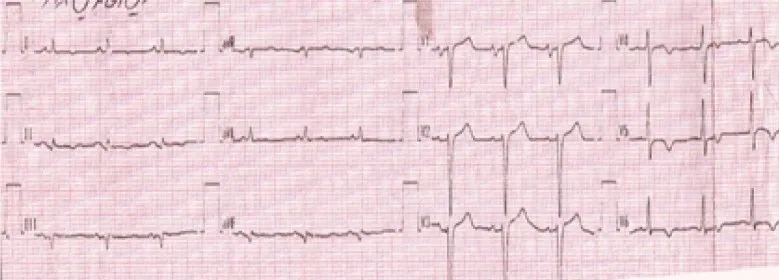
Electrocardiogram on arrival.
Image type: electrography (ekg)